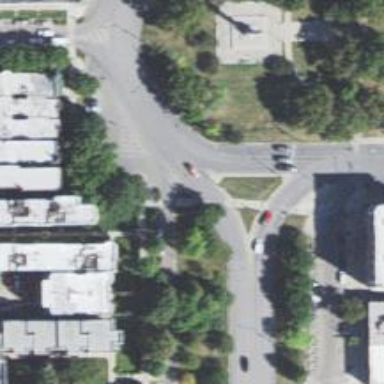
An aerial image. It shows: Traffic island located on footway.